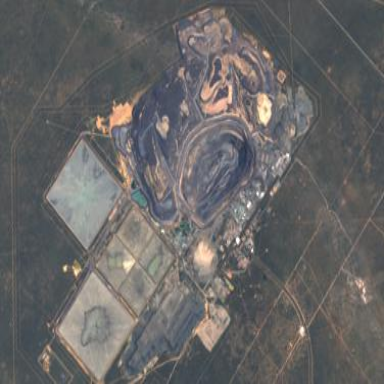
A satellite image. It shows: Industrial area used for mining.